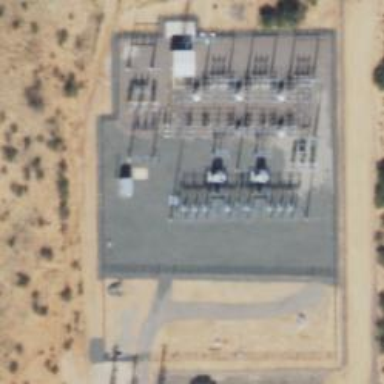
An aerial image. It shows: Switch for power supply.